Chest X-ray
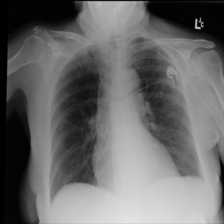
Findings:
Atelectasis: negative
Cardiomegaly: negative
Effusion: negative
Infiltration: negative
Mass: negative
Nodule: negative
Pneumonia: negative
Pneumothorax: negative
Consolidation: negative
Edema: negative
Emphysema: negative
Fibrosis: negative
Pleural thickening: negative
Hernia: negative